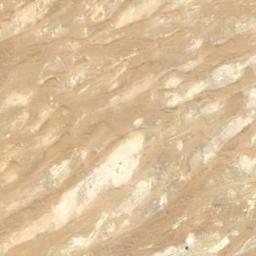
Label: desert